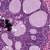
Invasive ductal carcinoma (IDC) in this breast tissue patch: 0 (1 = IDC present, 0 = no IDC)